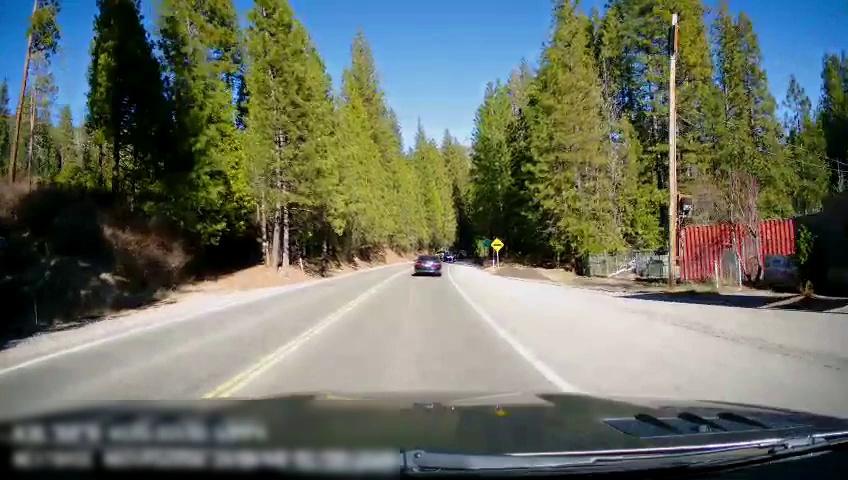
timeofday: Day
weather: Sunny
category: Drivable Space
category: Vehicles | Car
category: Vehicles | Car
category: Lanes | Opposite Lane
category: Lanes | Opposite Lane
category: Lanes | Current Lane
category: Lanes | Current Lane
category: Traffic | Signs